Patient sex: M
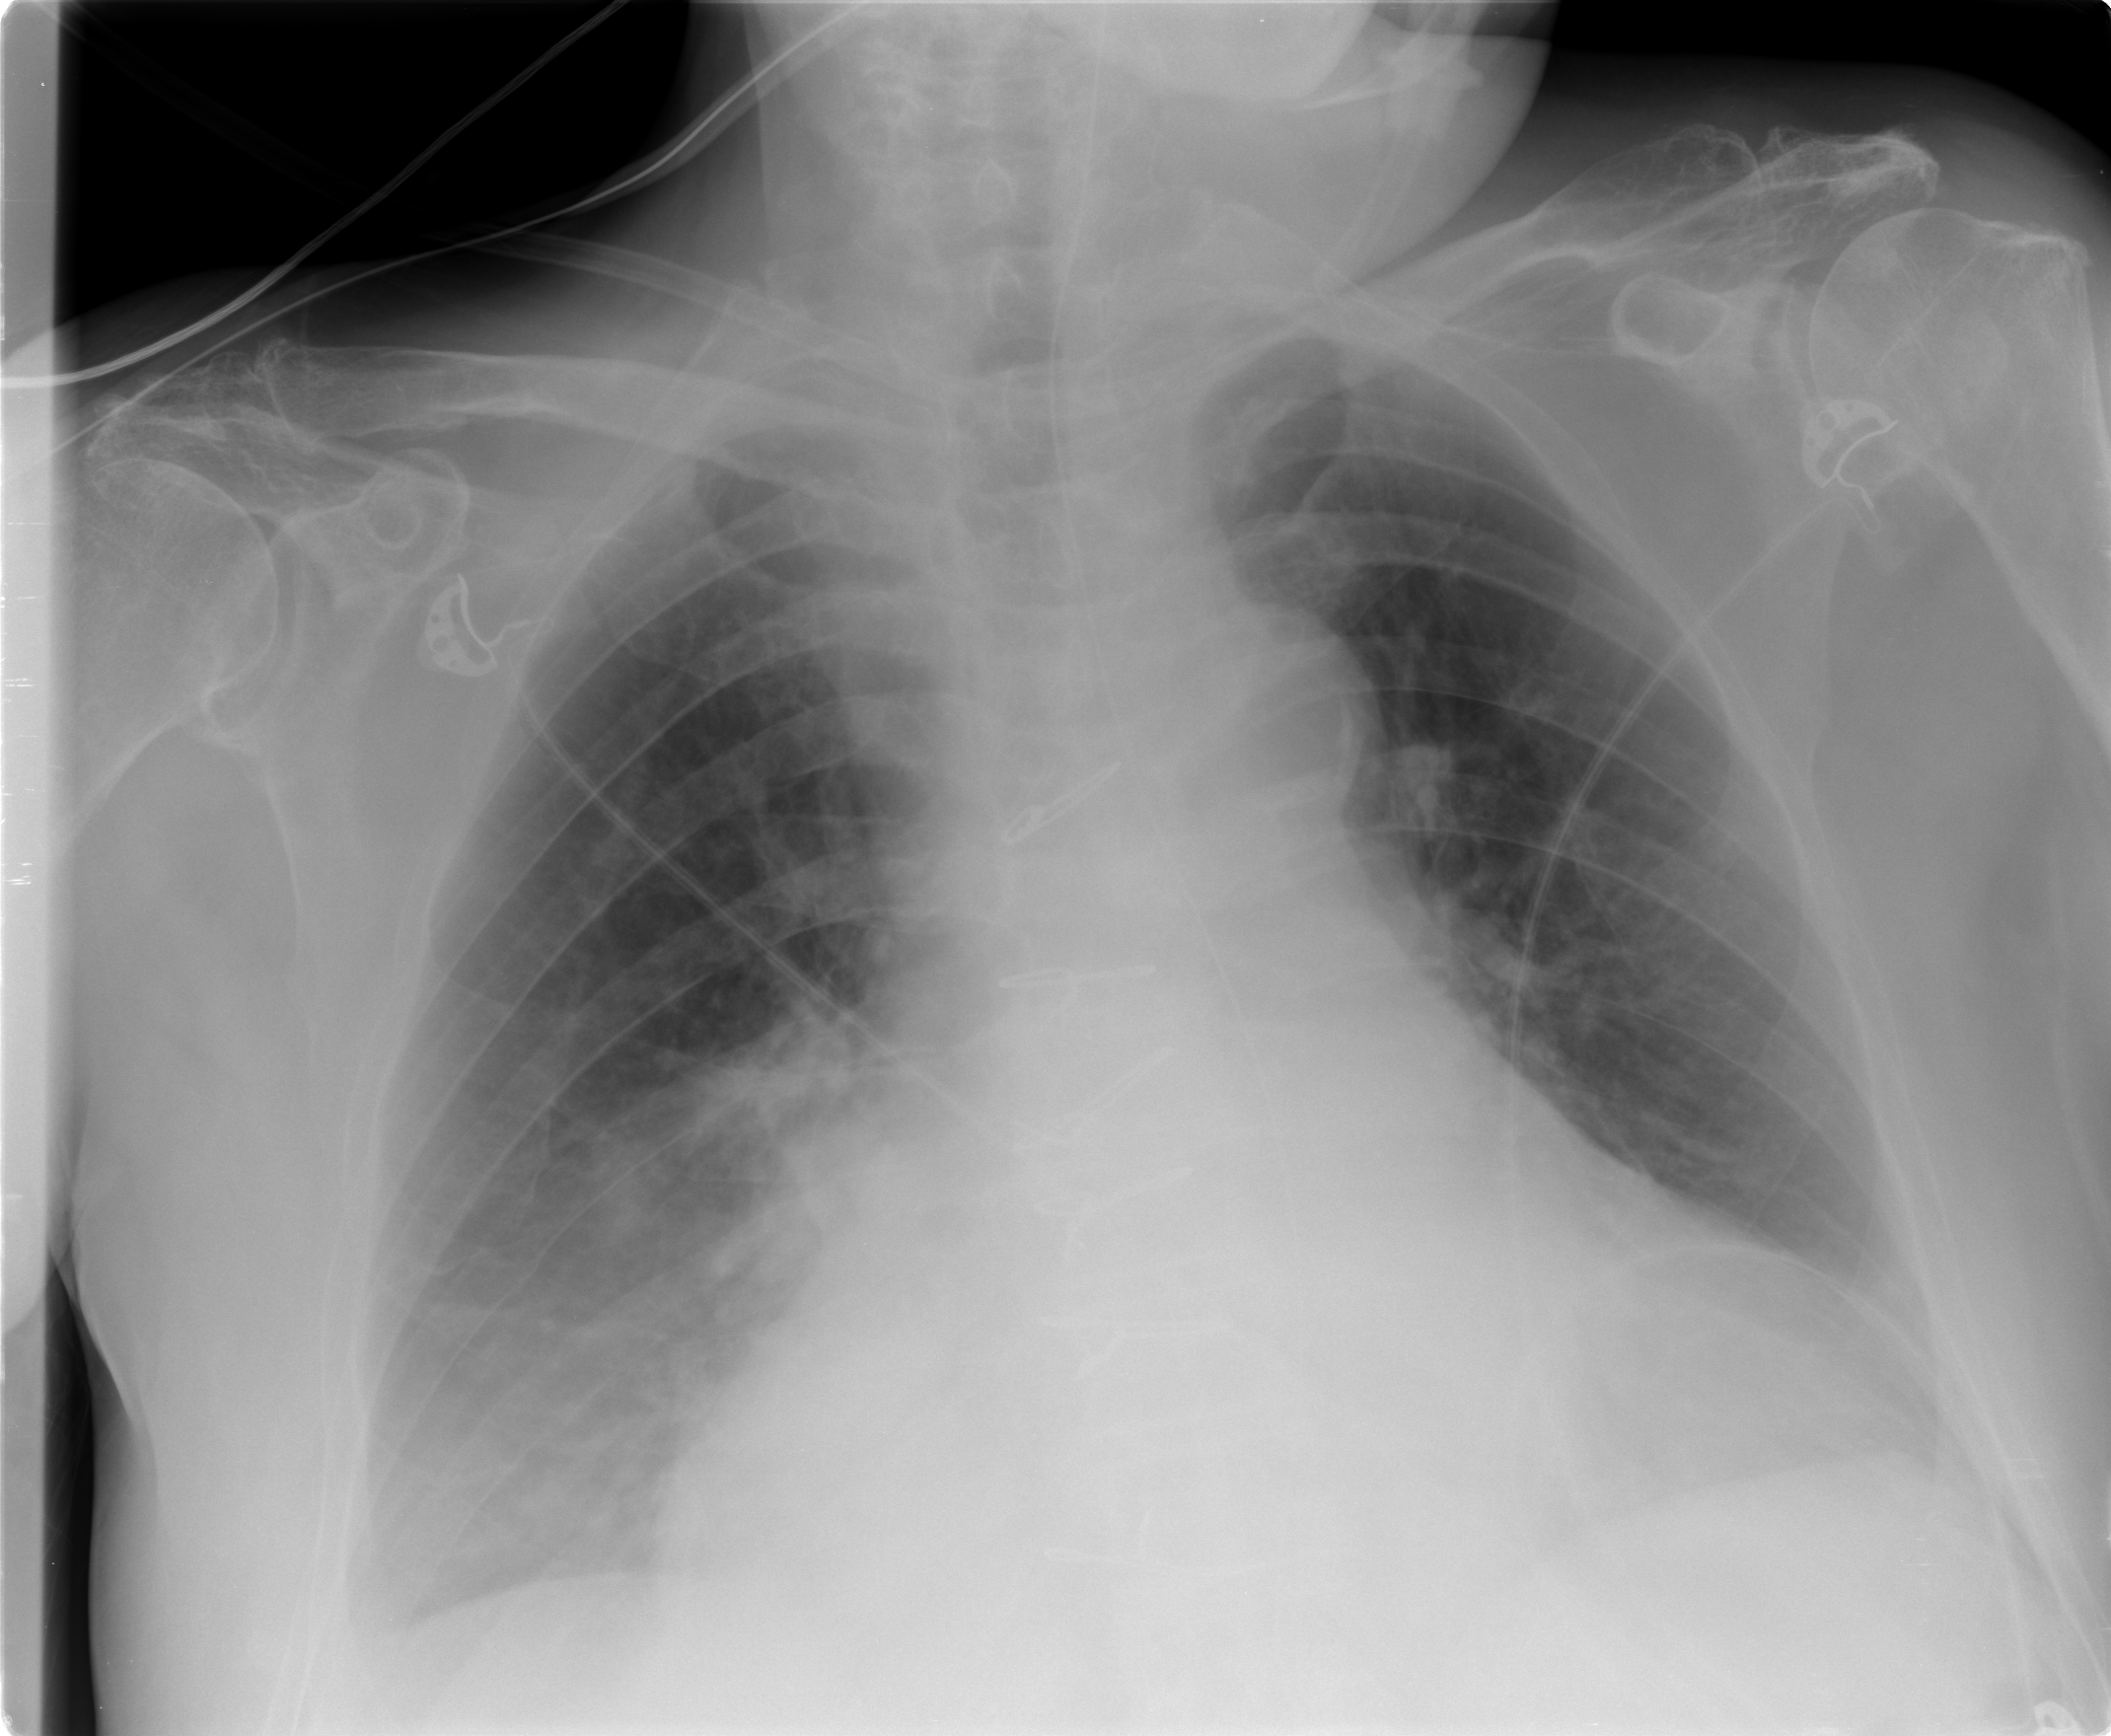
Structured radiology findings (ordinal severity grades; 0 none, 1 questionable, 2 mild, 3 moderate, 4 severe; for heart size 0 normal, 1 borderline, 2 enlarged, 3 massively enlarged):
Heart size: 2
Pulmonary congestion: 0
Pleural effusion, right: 0
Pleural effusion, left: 0
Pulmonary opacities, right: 0
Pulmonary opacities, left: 0
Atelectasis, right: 1
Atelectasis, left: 0